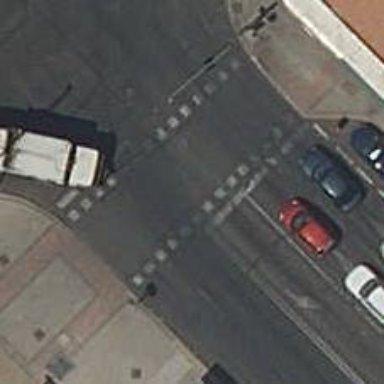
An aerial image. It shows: Road crossing with traffic signals.